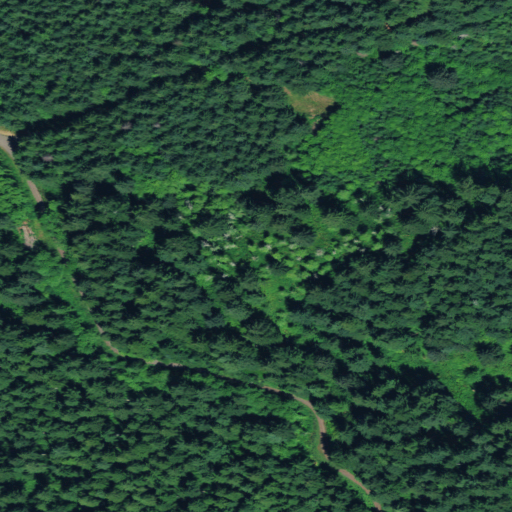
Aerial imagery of ridge(s) in Oregon named Peterson Ridge containing evergreen forest and mixed forest